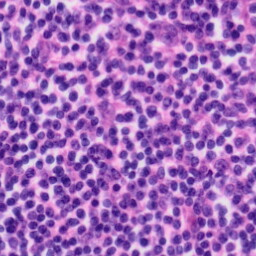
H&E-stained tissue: Tonsil